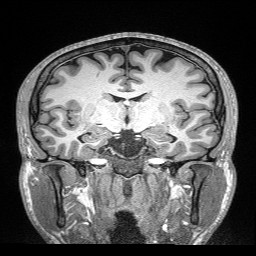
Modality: T1w
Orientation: sagittal